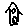
Label: house